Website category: phone
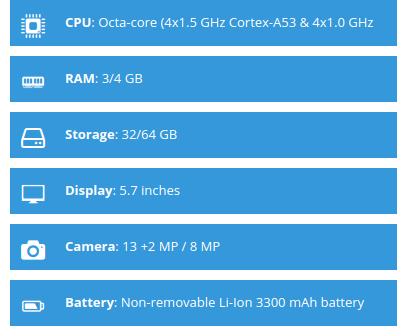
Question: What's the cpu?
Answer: Octa-core (4x1.5 GHz Cortex-A53 & 4x1.0 GHz Cortex-A53)

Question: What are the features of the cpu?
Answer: Octa-core (4x1.5 GHz Cortex-A53 & 4x1.0 GHz Cortex-A53)

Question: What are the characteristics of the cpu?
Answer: Octa-core (4x1.5 GHz Cortex-A53 & 4x1.0 GHz Cortex-A53)

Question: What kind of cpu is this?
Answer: Octa-core (4x1.5 GHz Cortex-A53 & 4x1.0 GHz Cortex-A53)

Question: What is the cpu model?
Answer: Octa-core (4x1.5 GHz Cortex-A53 & 4x1.0 GHz Cortex-A53)

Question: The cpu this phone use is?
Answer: Octa-core (4x1.5 GHz Cortex-A53 & 4x1.0 GHz Cortex-A53)

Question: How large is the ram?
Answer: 3/4 GB

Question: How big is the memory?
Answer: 3/4 GB

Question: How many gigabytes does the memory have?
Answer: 3/4 GB

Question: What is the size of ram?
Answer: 3/4 GB

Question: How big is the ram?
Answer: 3/4 GB

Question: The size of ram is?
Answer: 3/4 GB

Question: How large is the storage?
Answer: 32/64 GB

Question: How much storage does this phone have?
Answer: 32/64 GB

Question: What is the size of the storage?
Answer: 32/64 GB

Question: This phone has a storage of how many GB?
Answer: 32/64 GB

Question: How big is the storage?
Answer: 32/64 GB

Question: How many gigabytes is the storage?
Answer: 32/64 GB

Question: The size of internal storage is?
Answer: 32/64 GB

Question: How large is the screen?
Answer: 5.7 inches

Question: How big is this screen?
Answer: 5.7 inches

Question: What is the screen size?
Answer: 5.7 inches

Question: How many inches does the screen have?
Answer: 5.7 inches

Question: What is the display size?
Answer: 5.7 inches

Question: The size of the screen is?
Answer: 5.7 inches

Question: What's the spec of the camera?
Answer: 13 +2 MP / 8 MP

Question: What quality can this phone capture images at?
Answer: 13 +2 MP / 8 MP

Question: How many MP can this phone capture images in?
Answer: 13 +2 MP / 8 MP

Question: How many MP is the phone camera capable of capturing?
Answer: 13 +2 MP / 8 MP

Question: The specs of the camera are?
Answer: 13 +2 MP / 8 MP

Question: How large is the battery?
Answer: Non-removable Li-Ion 3300 mAh battery

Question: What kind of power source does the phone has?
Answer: Non-removable Li-Ion 3300 mAh battery

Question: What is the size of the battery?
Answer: Non-removable Li-Ion 3300 mAh battery

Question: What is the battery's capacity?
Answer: Non-removable Li-Ion 3300 mAh battery

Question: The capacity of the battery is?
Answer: Non-removable Li-Ion 3300 mAh battery